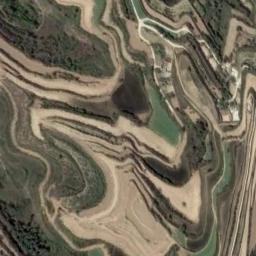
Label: terrace